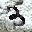
Label: 3